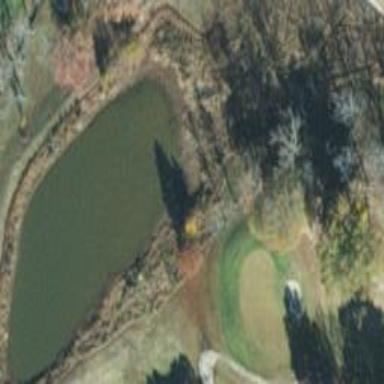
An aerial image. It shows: Water hazard on golf course.